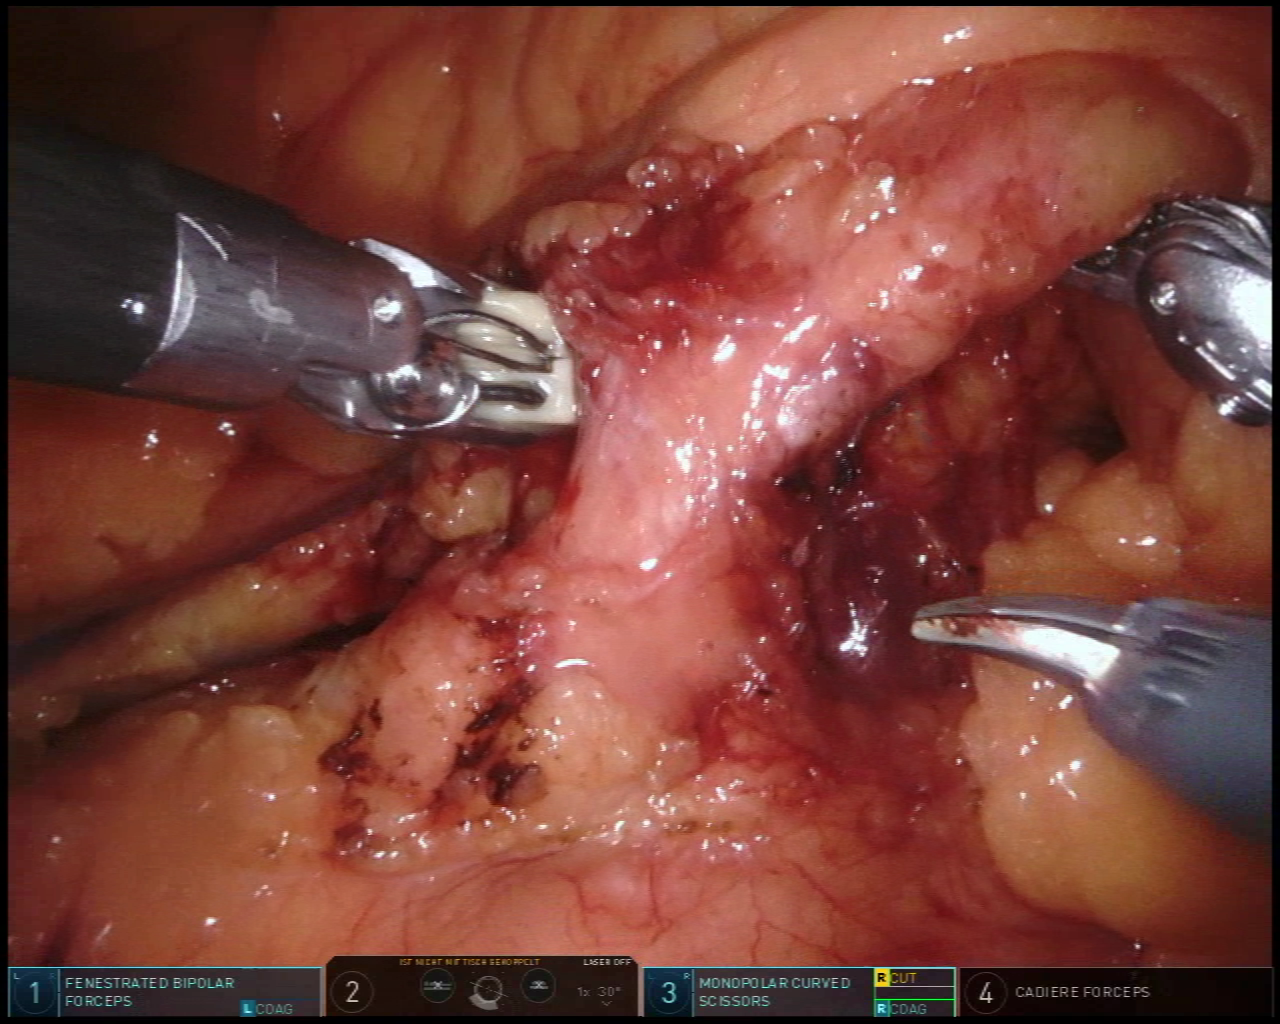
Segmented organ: inferior_mesenteric_artery
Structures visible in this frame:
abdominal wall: no
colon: no
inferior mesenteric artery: yes
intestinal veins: no
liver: no
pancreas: no
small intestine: no
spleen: no
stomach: no
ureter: no
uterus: no
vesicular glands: no